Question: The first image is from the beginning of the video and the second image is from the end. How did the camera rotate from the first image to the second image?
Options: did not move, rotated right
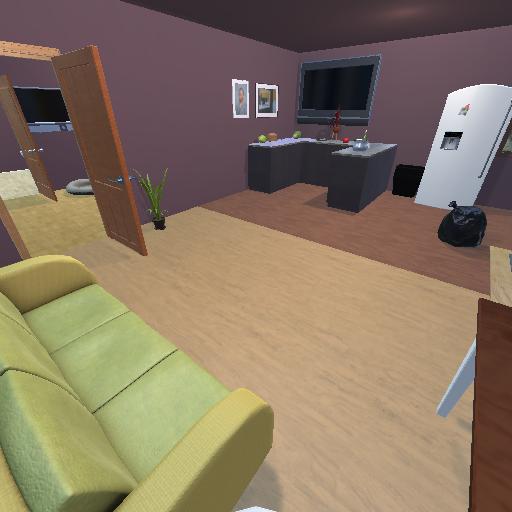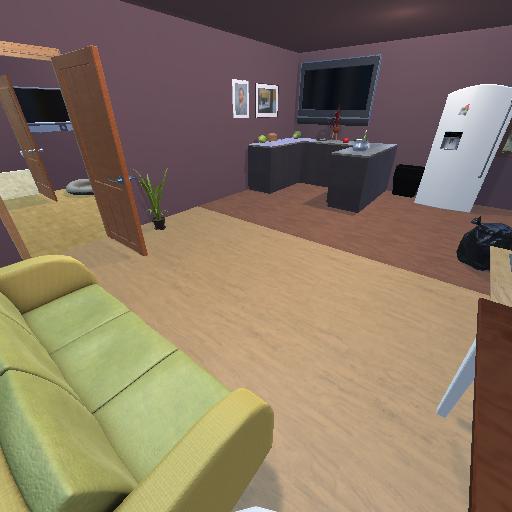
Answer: did not move